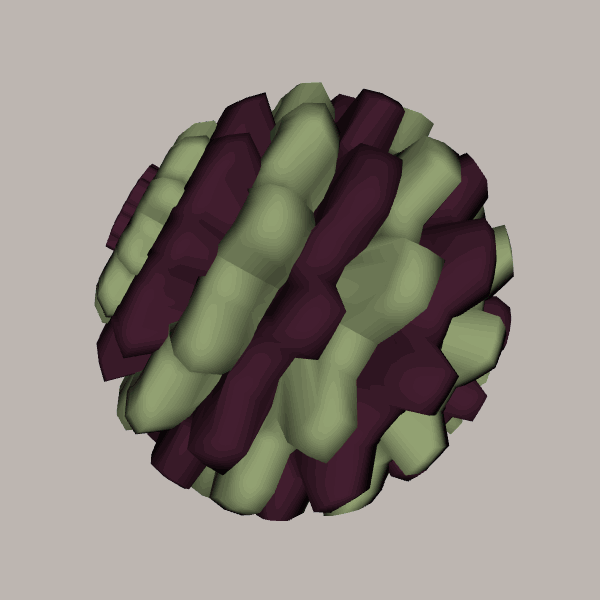
Background: light